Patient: sex M, age 44
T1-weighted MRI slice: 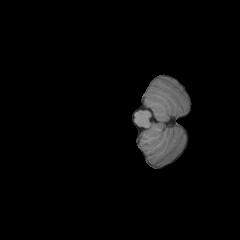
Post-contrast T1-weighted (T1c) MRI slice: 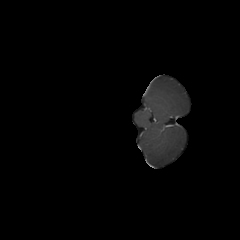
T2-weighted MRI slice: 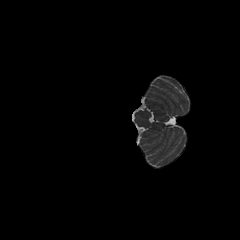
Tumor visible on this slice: no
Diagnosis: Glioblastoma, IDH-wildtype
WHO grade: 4